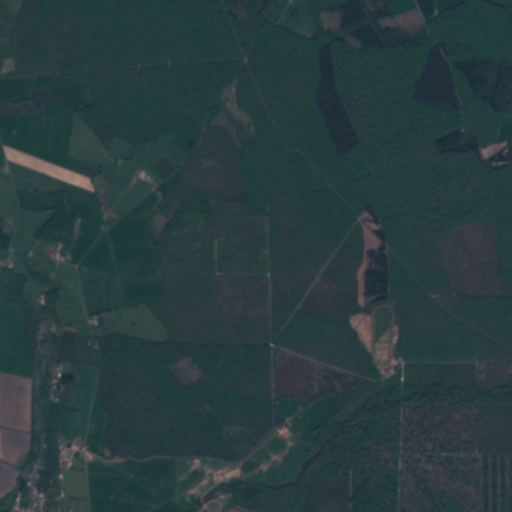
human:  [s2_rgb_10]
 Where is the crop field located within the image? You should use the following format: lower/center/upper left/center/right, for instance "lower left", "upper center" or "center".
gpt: The crop field is located in the upper of the image.
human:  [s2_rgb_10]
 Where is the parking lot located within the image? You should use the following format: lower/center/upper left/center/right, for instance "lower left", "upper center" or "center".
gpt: The parking lot is located in the lower left of the image.
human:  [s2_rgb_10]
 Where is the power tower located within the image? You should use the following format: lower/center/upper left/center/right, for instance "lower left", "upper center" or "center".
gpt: The power tower is located in the lower left of the image.
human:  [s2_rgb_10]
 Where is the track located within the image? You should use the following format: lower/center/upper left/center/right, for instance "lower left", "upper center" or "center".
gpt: The track is located in the lower right of the image.
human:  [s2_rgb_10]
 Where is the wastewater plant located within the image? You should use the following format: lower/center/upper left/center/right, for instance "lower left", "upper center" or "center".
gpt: The wastewater plant is located in the lower left of the image.
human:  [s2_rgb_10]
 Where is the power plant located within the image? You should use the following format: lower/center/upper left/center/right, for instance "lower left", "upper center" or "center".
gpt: There is no power plant in the image.